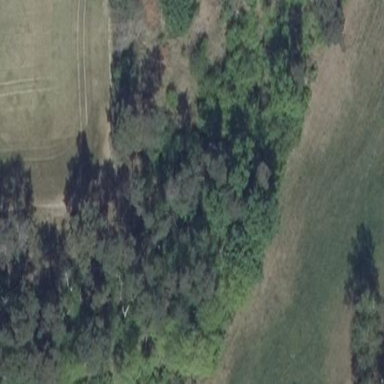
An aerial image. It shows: Forest with broadleaved trees.